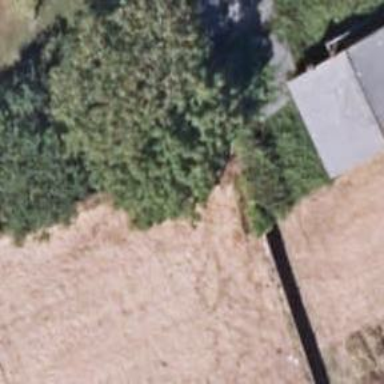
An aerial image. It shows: Fence.